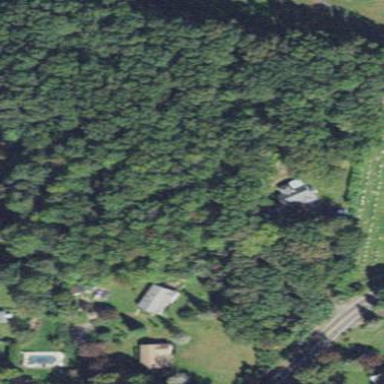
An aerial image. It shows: Beautiful woodland area.